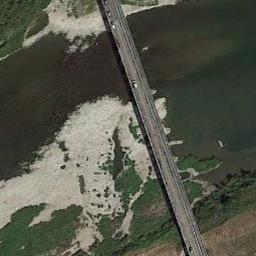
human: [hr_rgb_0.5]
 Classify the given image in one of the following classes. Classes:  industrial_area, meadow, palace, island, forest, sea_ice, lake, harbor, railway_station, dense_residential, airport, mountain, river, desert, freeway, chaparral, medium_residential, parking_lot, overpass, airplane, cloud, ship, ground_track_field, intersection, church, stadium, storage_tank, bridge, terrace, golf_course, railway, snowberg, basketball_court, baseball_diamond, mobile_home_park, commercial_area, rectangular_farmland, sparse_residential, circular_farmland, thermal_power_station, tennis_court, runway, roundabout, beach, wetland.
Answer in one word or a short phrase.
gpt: bridge